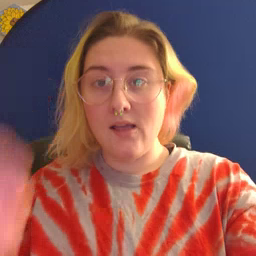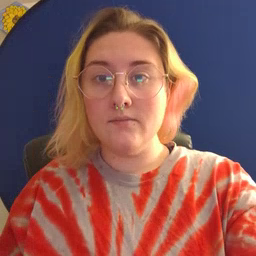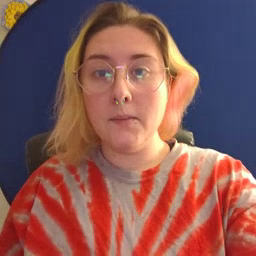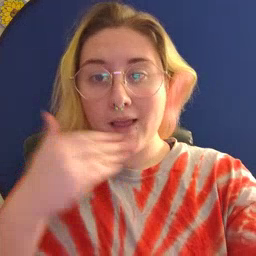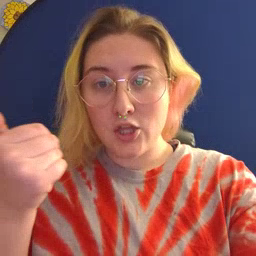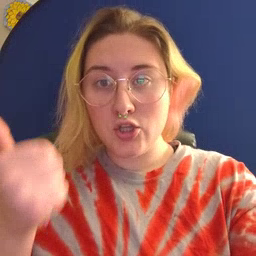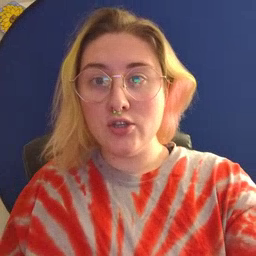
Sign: better